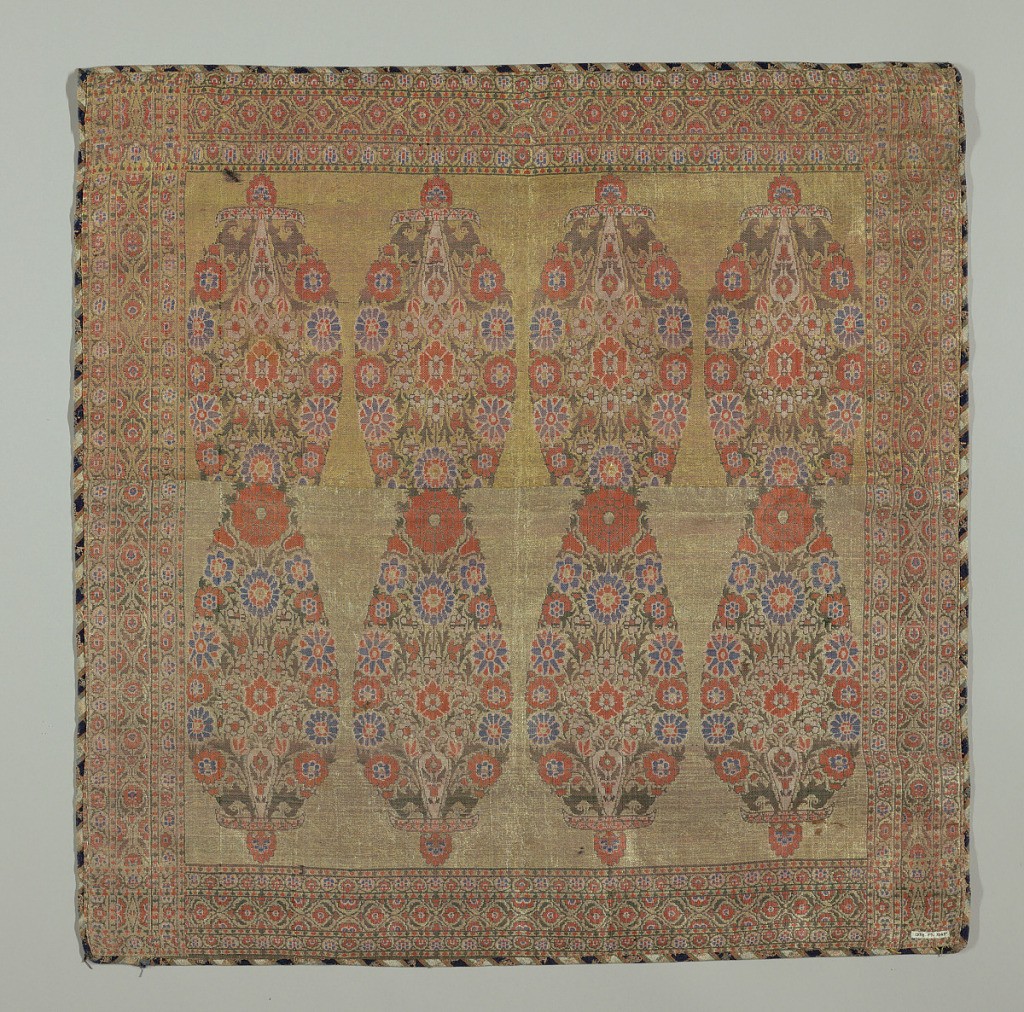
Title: Cover
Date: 19th century
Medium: silk, metallic threads; cotton backing Technique: plain compound weave
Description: Square panel composed of two horizontal fragments sewed together near the center. Each panel has an incomplete design facing in opposite directions. Ground gold (faded in one fragment) has a design of a conventionalized cypress tree in green, red, blue and white. Border woven at the same time as the body in three bands of small-scale flowers. Piped and faced with blue and white striped compound satin. Backed with red cotton herringbone twill.